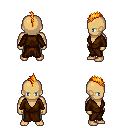
a pixel art fantasy rpg character, male body template, human, tanned skin, brown robe, teal pants, light blonde mohawk hairstyle, four views (front, back, left, right), 2x2 character sprite sheet, small pixel art, hard edges, no anti-aliasing